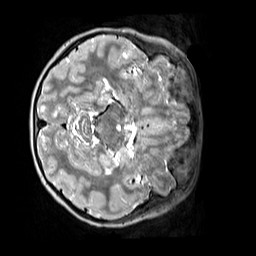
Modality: T2w
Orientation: axial
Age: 9
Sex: female
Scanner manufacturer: siemens
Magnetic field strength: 3 T
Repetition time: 3.2 s
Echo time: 0.408 s